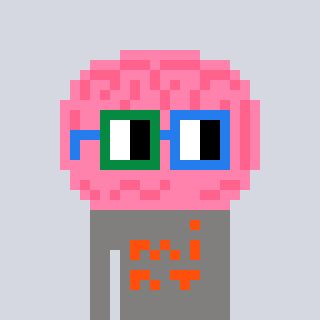
a pixel art character with square green and blue glasses, a brain-shaped head and a bluegrey-colored body on a cool background